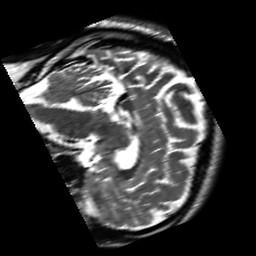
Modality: T2w
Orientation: sagittal
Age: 27
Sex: male
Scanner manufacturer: siemens
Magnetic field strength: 3 T
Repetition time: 7 s
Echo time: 0.09 s